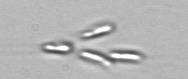
Label: Dinobryon